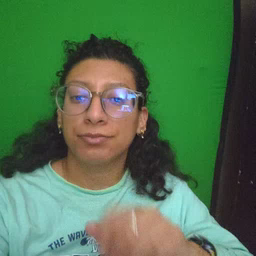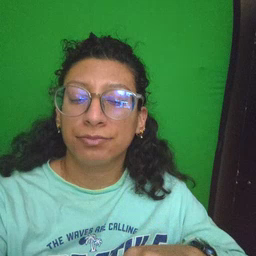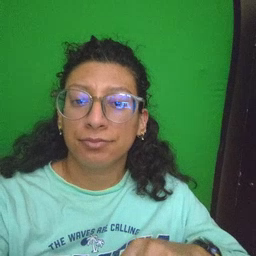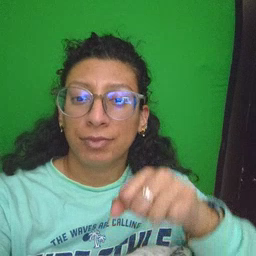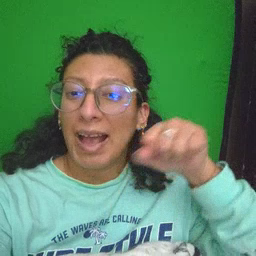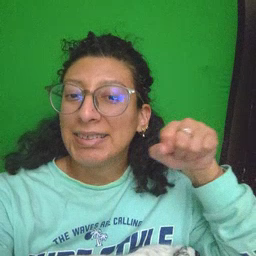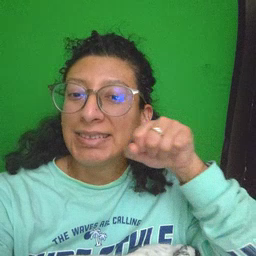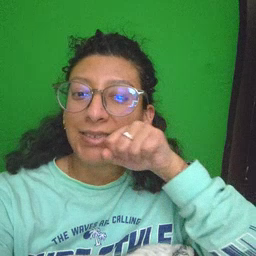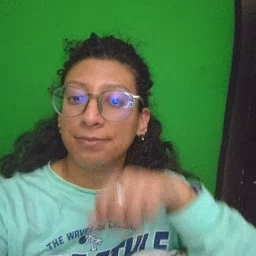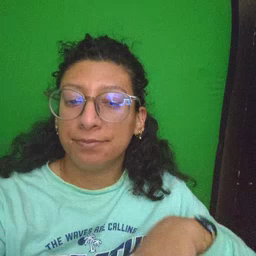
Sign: carrot